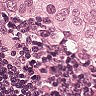
Metastatic tissue present: yes